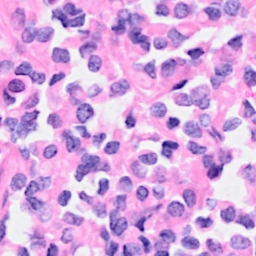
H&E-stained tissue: Breast